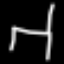
Label: chair